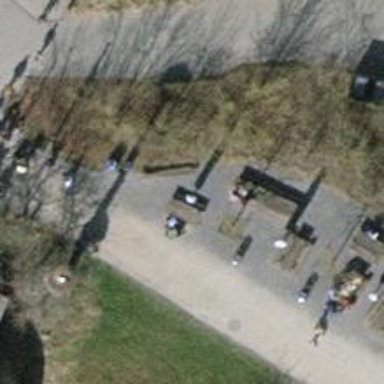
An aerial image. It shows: Picnic table located in leisure land area.